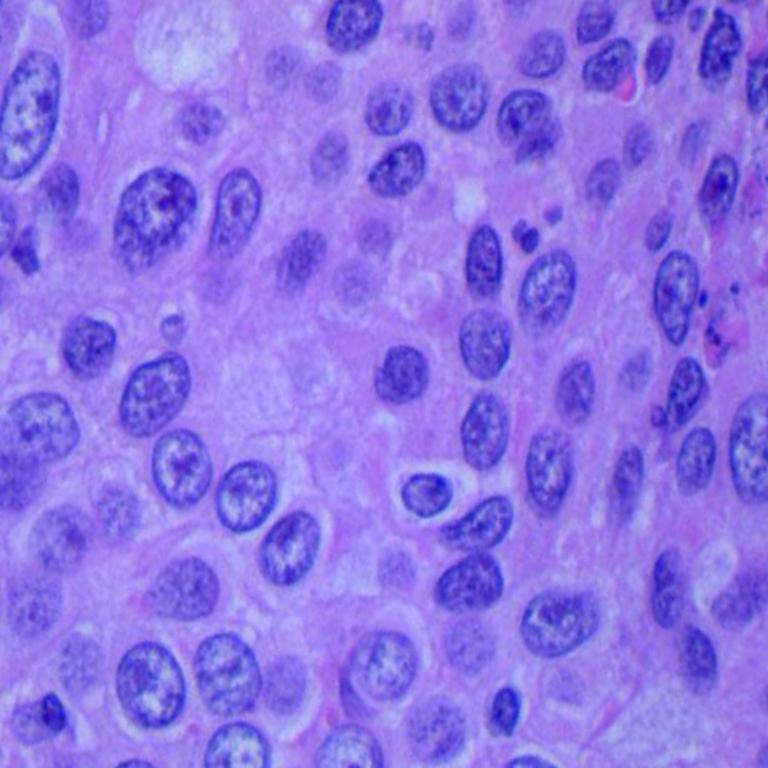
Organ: lung
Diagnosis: squamous carcinomas